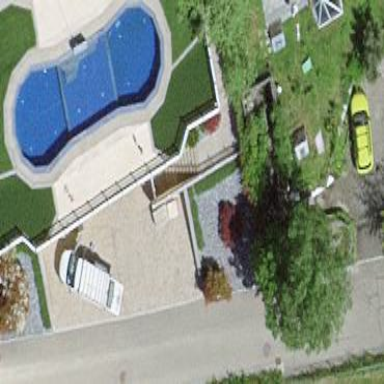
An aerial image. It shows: Swimming pool located in leisure land.